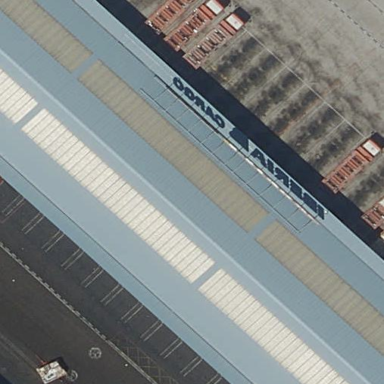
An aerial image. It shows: Industrial building.